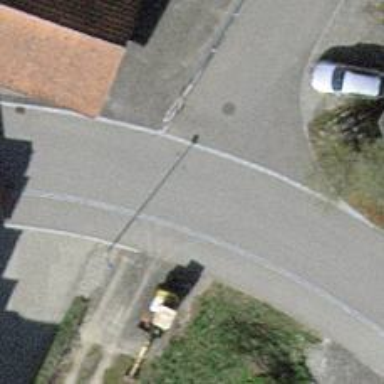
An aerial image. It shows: Residential road with asphalt surface. The sidewalk on the right also has asphalt surface.